Brain MRI, t1w sequence, axial 2D slice.
Patient: age 33, sex F, weight 78 kg, height 1.78 m
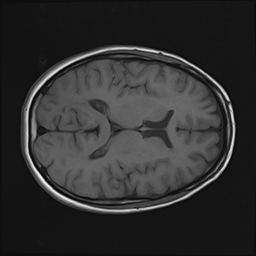